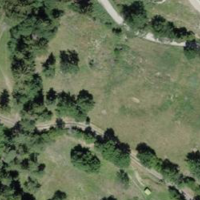
EUNIS habitat code: 52
Species observed at this site:
Stachys recta
Euphorbia cyparissias